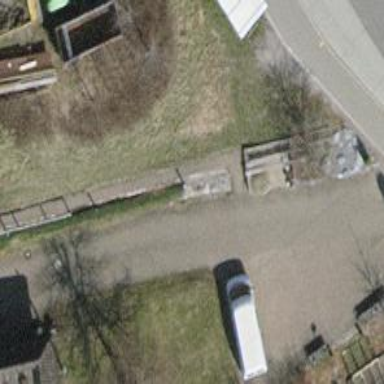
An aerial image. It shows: Driveway made of paving stones.